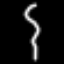
Label: squiggle